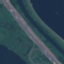
Land use / land cover: Highway